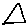
Label: triangle